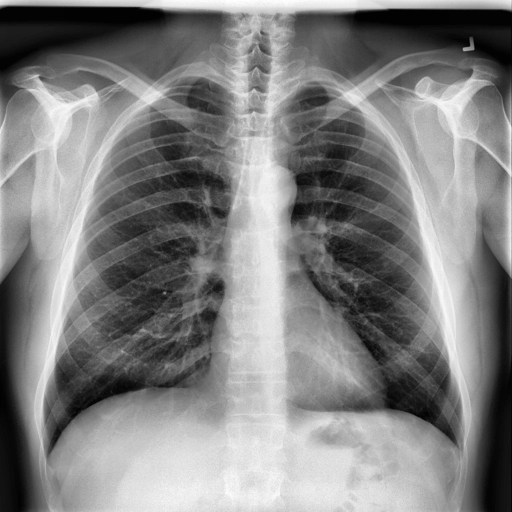
Finding: NORMAL